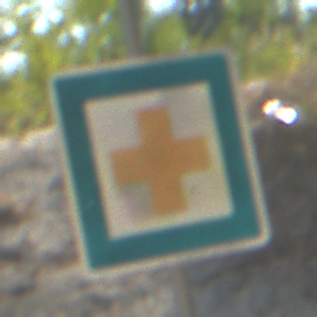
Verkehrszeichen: ErsteHilfe
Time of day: MorningAfternoon
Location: Outdoor (Nature)
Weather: PartlyCloudy
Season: NotSpecified
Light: Natural